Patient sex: M
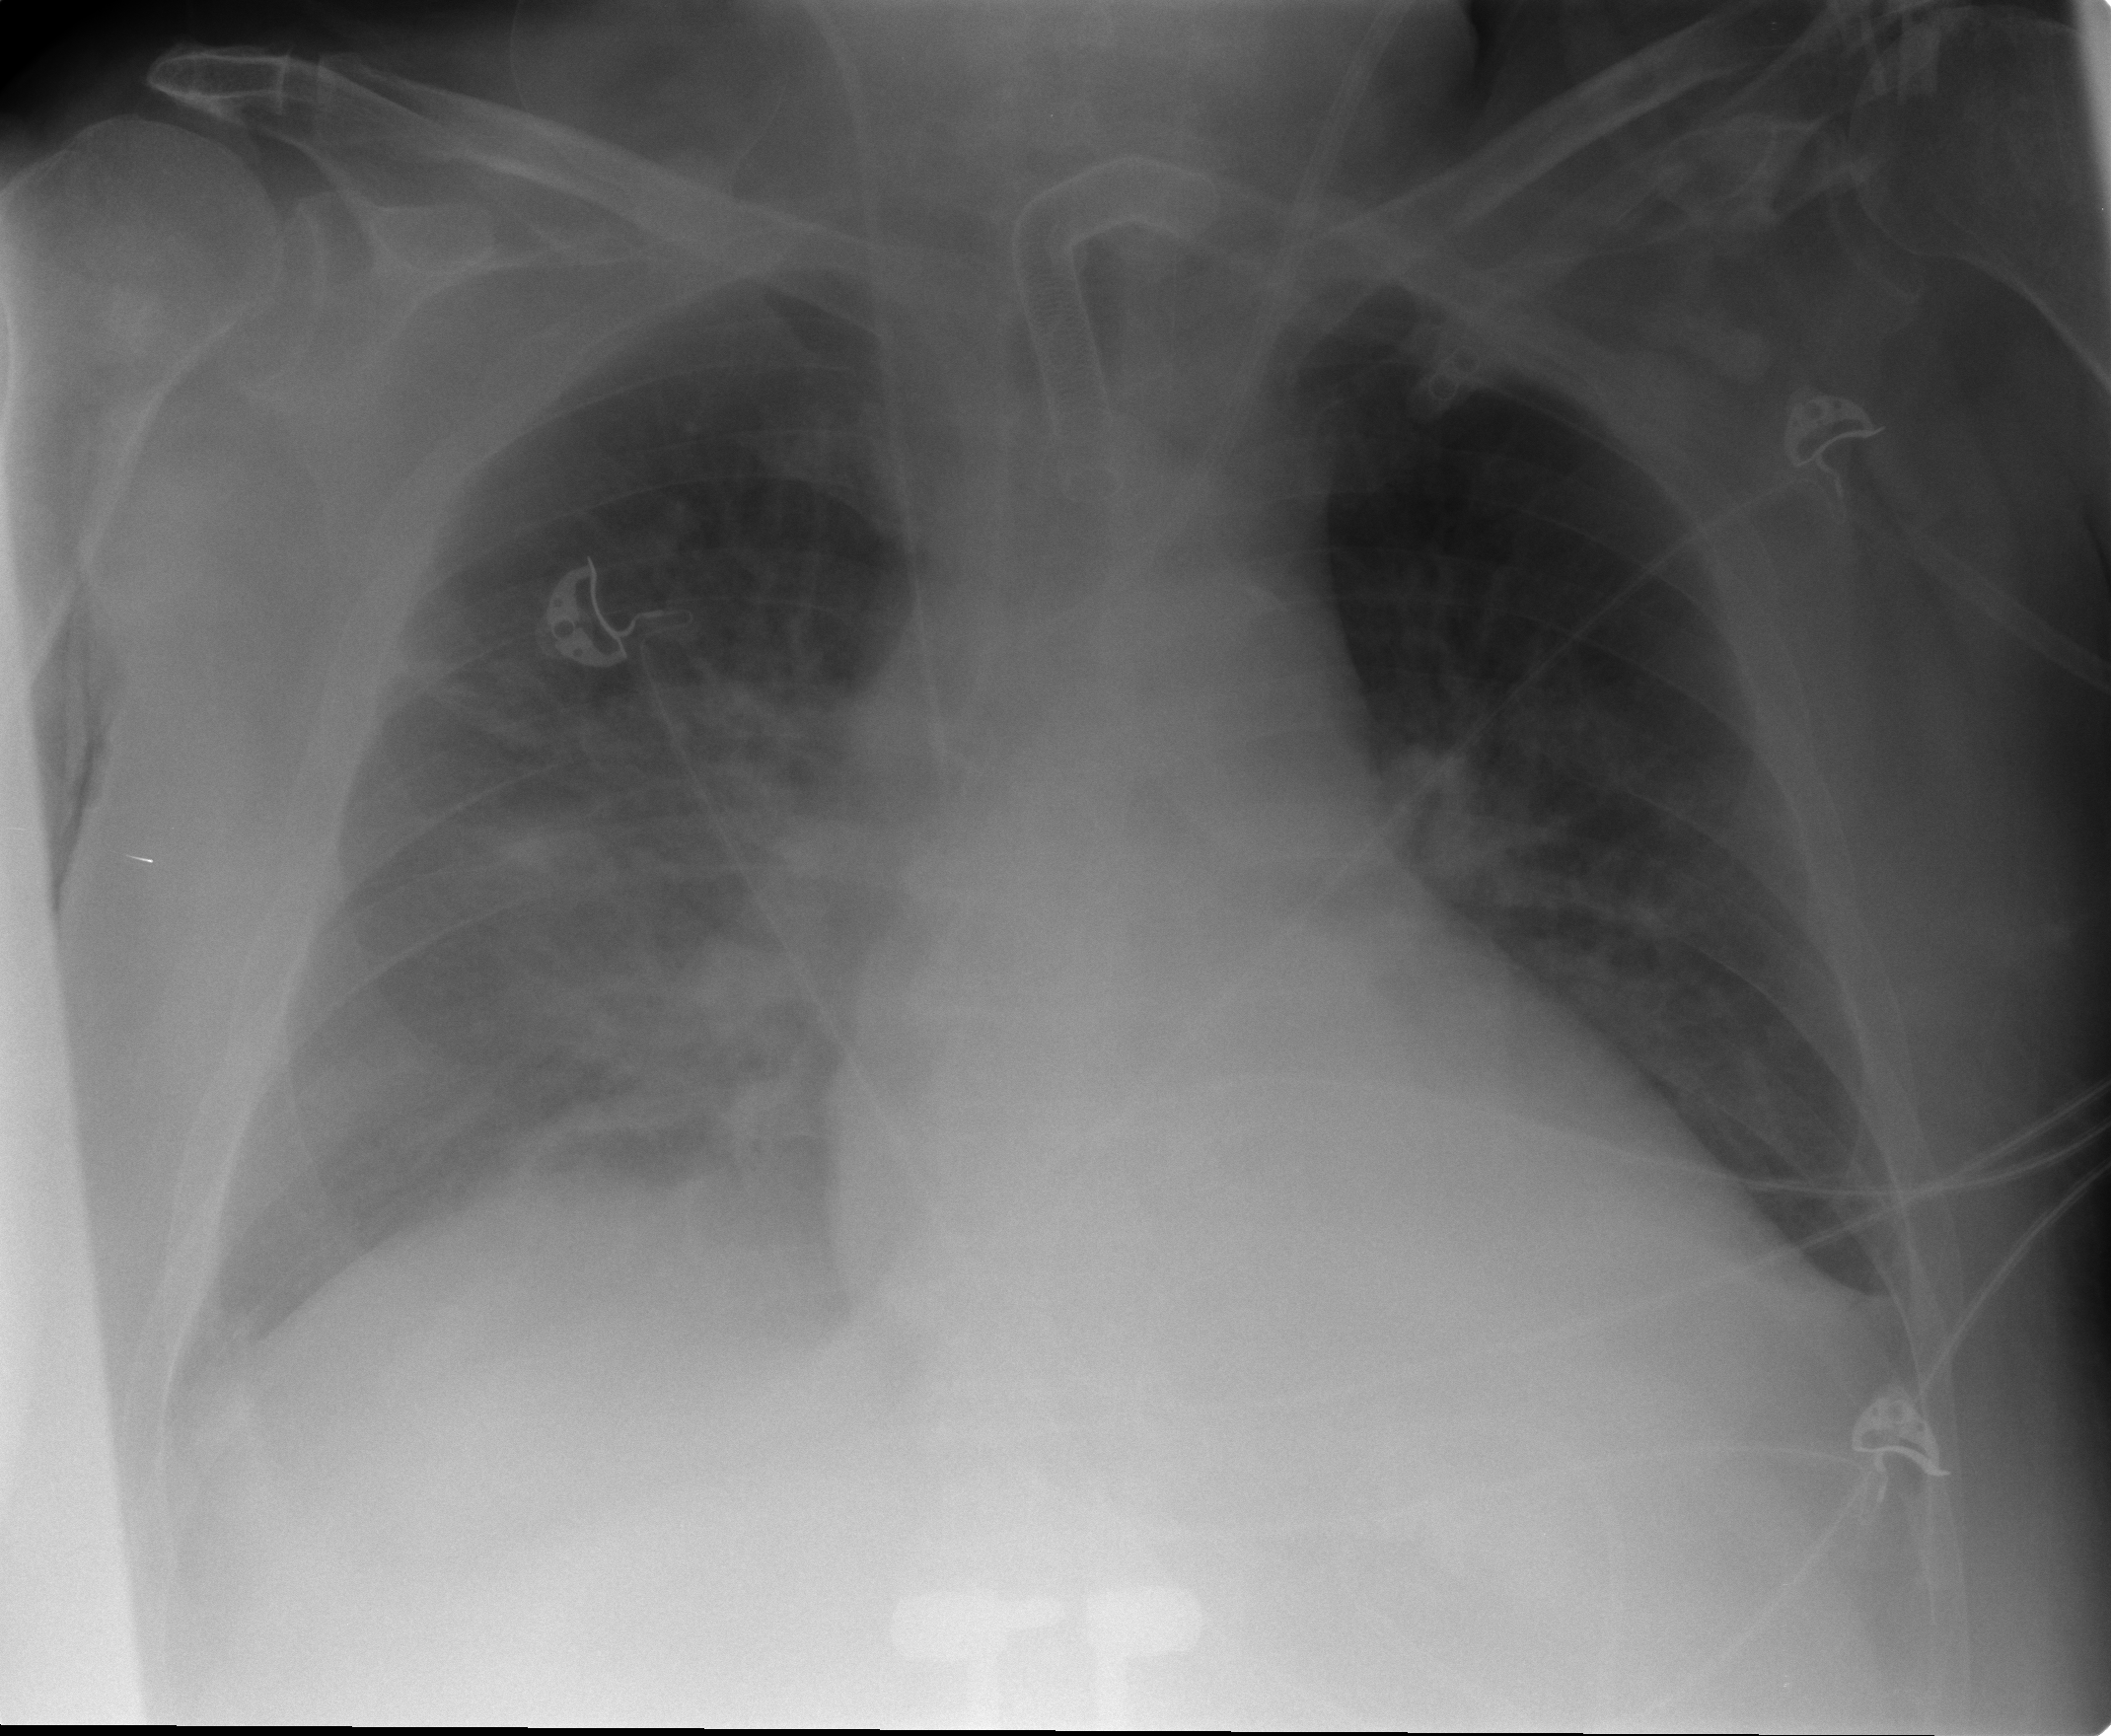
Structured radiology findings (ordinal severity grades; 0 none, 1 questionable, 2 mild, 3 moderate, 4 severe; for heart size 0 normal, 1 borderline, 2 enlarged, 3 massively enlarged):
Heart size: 2
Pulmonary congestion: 3
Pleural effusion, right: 2
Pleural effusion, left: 1
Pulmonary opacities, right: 3
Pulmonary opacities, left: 2
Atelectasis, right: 2
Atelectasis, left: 2